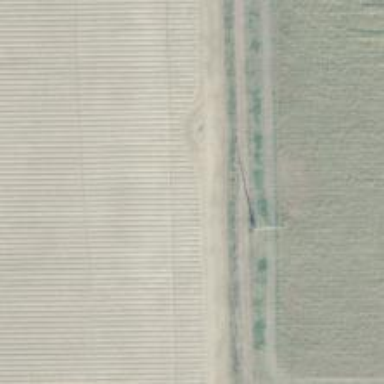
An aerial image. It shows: Power pole.